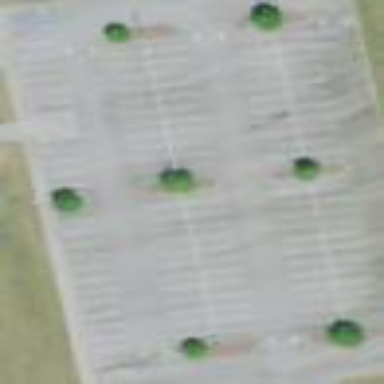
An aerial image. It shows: Parking area.